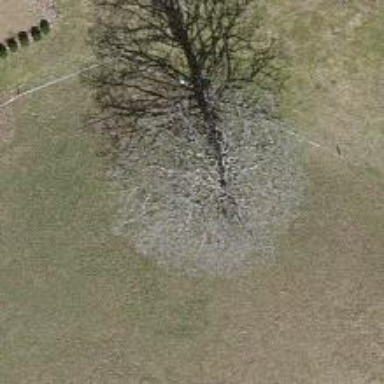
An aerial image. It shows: Broadleaved tree with lush foliage.